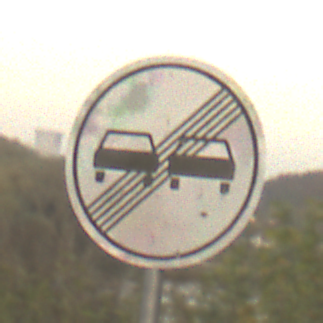
Verkehrszeichen: EndeUeberholverbot
Umgebung: Outdoor, Nature
Tageszeit: SunriseSunset
Wetter: PartlyCloudy
Licht: Natural
Jahreszeit: NotSpecified
Kontrast: LowContrast